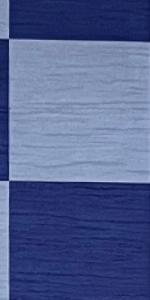
Label: Empty